Question: I'm not sure how to do this, I have this part of a query:
'''
let DistinctHits = db.tblTrackerVisits
.Where()
.Select(d=>d.IPID)
.Distinct()
.Count()
'''
There is a table called 'db.tblTrackerVisitVariables':

What I'm trying to do is modify the query above so that it only counts the distinct records where one of the relating 'tblTrackerVisitVariable' records has a 'VariableID' of 'n'.
An pseudo example that might make it clearer:
'''
let DistinctHits = db.tblTrackerVisits
.Where(d=> db.tblTrackerVisitVariables.where(v=>v.VisitID == d.ID AND v.VariableID == n))
.Select(d=>d.IPID)
.Distinct()
.Count()
'''
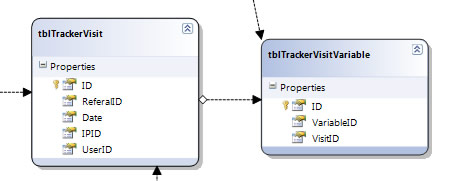
Answer: Perhaps something like the following:
'''
let DistinctHits = db.tblTrackerVisits
.Where(d => d.tblTrackerVisitVariables.Any(v => v.VariableID == n))
.Select(d => d.IPID)
.Distinct()
.Count()
'''